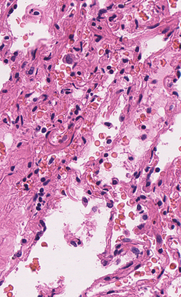
Tumor epithelial tissue: no
Tumor-associated stroma tissue: no
Normal tissue: yes